Question: I have a task at school to add watermark bmp image into some other bmp image. The task is called alpha blending. I have to insert watermark at specific coordinates which user will set through program parameters on start, as well as alpha value for watermark blending. I am almost succeed, but I am getting small error. Here is the code:
'''
#include <stdio.h>
#include <stdlib.h>
#include <string.h>
#define BMP_SIGNATURE_0 0x42
#define BMP_SIGNATURE_1 0x4D
#define BMP_DEPTH 24
#define BMP_HDR_SIZE 24
int isValidBmp(unsigned char *header)
{
if (header == NULL)
return -1;
if ((header[0] == BMP_SIGNATURE_0) && (header[1] == BMP_SIGNATURE_1))
{
if (header[28] != BMP_DEPTH)
return -1;
else
return 0;
}
else
return -1;
}
unsigned long getBmpWidth(unsigned char *header)
{
unsigned long width;
if (header == NULL)
return 0;
width = ((unsigned long)header[21] << 24) |
((unsigned long)header[20] << 16) |
((unsigned long)header[19] << 8) |
(unsigned long)header[18];
return width;
}
unsigned long getBmpHeight(unsigned char *header)
{
unsigned long height;
if (header == NULL)
return 0;
height = ((unsigned long)header[25] << 24) |
((unsigned long)header[24] << 16) |
((unsigned long)header[23] << 8) |
(unsigned long)header[22];
return height;
}
int main(int argc, char *argv[])
{
FILE *fIn, *fOut, *fWaterMark;
unsigned char *mIn, *mOut, *mWaterMark;
unsigned long fsize, zsize;
unsigned long fwidth, fheight, zwidth, zheight;;
fIn = fopen("D:\Downloads\image.bmp", "rb");
if (fIn == NULL)
{
printf("ERROR!
");
return 1;
}
fseek(fIn, 0, SEEK_END);
fsize = ftell(fIn);
mIn = (unsigned char *)malloc(fsize);
fseek(fIn, 0, SEEK_SET);
fread(mIn, sizeof(unsigned char), fsize, fIn);
fclose(fIn);
if (isValidBmp(mIn) == -1)
{
printf("ERROR!
");
free(mIn);
return 1;
}
fwidth = getBmpWidth(mIn);
fheight = getBmpHeight(mIn);
if ((fwidth == 0) || (fheight == 0))
{
printf("ERROR!
");
free(mIn);
return 1;
}
fWaterMark = fopen("D:\Downloads\watermark.bmp", "rb");
if (fWaterMark == NULL)
{
free(mIn);
printf("ERROR!
");
return 1;
}
fseek(fWaterMark, 0, SEEK_END);
zsize = ftell(fWaterMark);
mWaterMark = (unsigned char *)malloc(zsize);
fseek(fWaterMark, 0, SEEK_SET);
fread(mWaterMark, sizeof(unsigned char), zsize, fWaterMark);
fclose(fWaterMark);
if (isValidBmp(mWaterMark) == -1)
{
printf("ERROR!
");
free(mIn);
free(mWaterMark);
return 1;
}
zwidth = getBmpWidth(mWaterMark);
zheight = getBmpHeight(mWaterMark);
if ((zwidth == 0) || (zheight == 0))
{
printf("ERROR!
");
free(mIn);
free(mWaterMark);
return 1;
}
fOut = fopen("D:\Downloads\new_image.bmp", "wb");
if (fOut == NULL)
{
free(mIn);
free(mWaterMark);
printf("ERROR!
");
return 1;
}
mOut = (unsigned char *)malloc(fsize);
fseek(fOut, 0, SEEK_SET);
double alpha = 0.5;
memcpy(mOut, mIn, fsize);
unsigned int index = BMP_HDR_SIZE;
unsigned int x = 200, y = 200;
for (unsigned int i = BMP_HDR_SIZE + x*y; i < x*y + zsize; i++)
{
unsigned char v = ((1 - alpha) * mIn[i]) + mWaterMark[index++];
mOut[i] = v;
}
fwrite(mOut, sizeof(unsigned char), fsize, fOut);
free(mIn);
free(mOut);
fclose(fOut);
return 0;
}
'''
Sample BMP image:

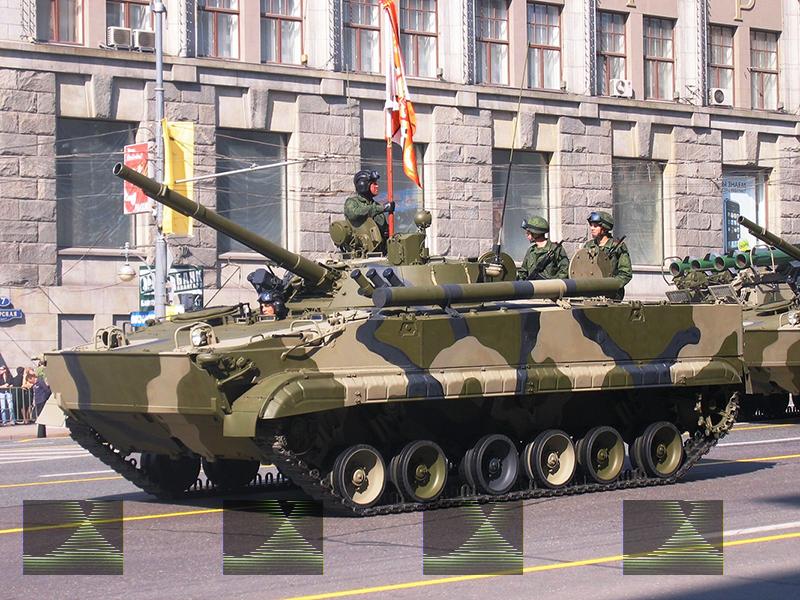
Answer: The problem is in your loop over a 2-dimensional array of bitmap points. Change your loop to be a double loop. Also:
- - - - - - -
Note also to reproduce the image you shared in the comments, x must be 125 and y must be 100. All that said, this code looks like it works:
'''
#include <stdio.h>
#include <stdlib.h>
#include <string.h>
#include <algorithm>
#define BMP_SIGNATURE_0 0x42
#define BMP_SIGNATURE_1 0x4D
#define BMP_DEPTH 24
#define BMP_HDR_SIZE 24
int isValidBmp(unsigned char *header)
{
if (header == NULL)
return -1;
if ((header[0] == BMP_SIGNATURE_0) && (header[1] == BMP_SIGNATURE_1))
{
if (header[28] != BMP_DEPTH)
return -1;
else
return 0;
}
else
return -1;
}
unsigned long getBmpWidth(unsigned char *header)
{
unsigned long width;
if (header == NULL)
return 0;
width = ((unsigned long)header[21] << 24) |
((unsigned long)header[20] << 16) |
((unsigned long)header[19] << 8) |
(unsigned long)header[18];
return width;
}
unsigned long getBmpHeight(unsigned char *header)
{
unsigned long height;
if (header == NULL)
return 0;
height = ((unsigned long)header[25] << 24) |
((unsigned long)header[24] << 16) |
((unsigned long)header[23] << 8) |
(unsigned long)header[22];
return height;
}
unsigned long getPixelOffset(unsigned char *header)
{
unsigned long offset;
if (header == NULL)
return 0;
offset = ((unsigned long)header[13] << 24) |
((unsigned long)header[12] << 16) |
((unsigned long)header[11] << 8) |
(unsigned long)header[10];
return offset;
}
int main(int argc, char *argv[])
{
FILE *fIn, *fOut, *fWaterMark;
unsigned char *mIn, *mOut, *mWaterMark;
unsigned long fsize, zsize;
unsigned long fwidth, fheight, zwidth, zheight;
unsigned long foffset, frow, zoffset, zrow;
fIn = fopen("srcso.bmp", "rb");
if (fIn == NULL)
{
printf("ERROR 1!
");
return 1;
}
fseek(fIn, 0, SEEK_END);
fsize = ftell(fIn);
mIn = (unsigned char *)malloc(fsize);
fseek(fIn, 0, SEEK_SET);
fread(mIn, sizeof(unsigned char), fsize, fIn);
fclose(fIn);
if (isValidBmp(mIn) == -1)
{
printf("ERROR 2!
");
free(mIn);
return 1;
}
fwidth = getBmpWidth(mIn);
fheight = getBmpHeight(mIn);
foffset = getPixelOffset(mIn);
frow = (BMP_DEPTH * fwidth + 31) / 32 * 4;
if ((fwidth == 0) || (fheight == 0))
{
printf("ERROR 3!
");
free(mIn);
return 1;
}
fWaterMark = fopen("wmso.bmp", "rb");
if (fWaterMark == NULL)
{
free(mIn);
printf("ERROR 4!
");
return 1;
}
fseek(fWaterMark, 0, SEEK_END);
zsize = ftell(fWaterMark);
mWaterMark = (unsigned char *)malloc(zsize);
fseek(fWaterMark, 0, SEEK_SET);
fread(mWaterMark, sizeof(unsigned char), zsize, fWaterMark);
fclose(fWaterMark);
if (isValidBmp(mWaterMark) == -1)
{
printf("ERROR 5!
");
free(mIn);
free(mWaterMark);
return 1;
}
zwidth = getBmpWidth(mWaterMark);
zheight = getBmpHeight(mWaterMark);
zoffset = getPixelOffset(mWaterMark);
zrow = (BMP_DEPTH * zwidth + 31) / 32 * 4;
if ((zwidth == 0) || (zheight == 0))
{
printf("ERROR 6!
");
free(mIn);
free(mWaterMark);
return 1;
}
fOut = fopen("new_image.bmp", "wb");
if (fOut == NULL)
{
free(mIn);
free(mWaterMark);
printf("ERROR 7!
");
return 1;
}
mOut = (unsigned char *)malloc(fsize);
fseek(fOut, 0, SEEK_SET);
double alpha = 0.5;
std::copy(mIn, mIn + fsize, mOut);
::free(mIn);
mIn = 0;
unsigned int index = BMP_HDR_SIZE;
unsigned int x = 200, y = 200;
unsigned int trueY = fheight - y - zheight;
for (unsigned int j = 0; j < zheight; ++j) {
for (unsigned int i = 0; i < zwidth*3; ++i) {
const size_t offset = foffset + (j + trueY) * frow + i + x*3;
unsigned char * const offOut = mOut + offset;
unsigned char * const offWM = mWaterMark + zoffset + j * zrow + i;
*offOut *= 1 - alpha;
*offWM *= 1 - alpha;
if ((unsigned int)*offOut + (unsigned int)*offWM < 265)
*offOut += *offWM;
else
*offOut = 255;
}
}
fwrite(mOut, sizeof(unsigned char), fsize, fOut);
fclose(fOut);
::free(mWaterMark);
::free(mOut);
return 0;
}
'''
Note, the if you have an alpha less than .5, you will get strange color artifacts because the algorithm could ping say red but leave blue and green normal making the blue and green seem brighter than they should be. Technically, when the else case happens for the pixel setting, it should really affect the other two pixels by adding more to them to compensate for this effect.